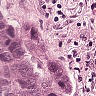
Metastatic tissue present: yes